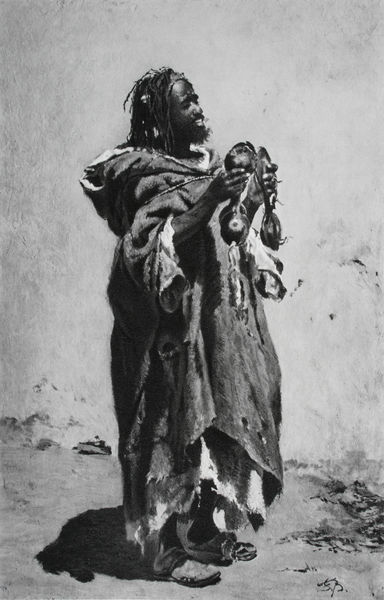
Titel: Marokkanischer Castagnettenspieler
Künstler: Frank Buchser
Institution: Privatbesitz
Schlagwörter: dunkel, fuß, gemälde, hand, himmel, mann, schatten, umhang, weiß, landschaft, menschen, sand, braun, frau, grau, haar, hell, kleider, licht, schwarz, strasse, zeichnung, blick, tuch, malerei, bart, hemd, wand, arm, arme, halten, kleidung, mensch, stehen, steine, vollbart, zerrissen, bild, bildnis, hände, instrument, portrait, signatur, erde, sonne, boden, fransen, gewand, haare, kutte, mantel, schnur, stehend, stoff, strick, kind, instrumente, musik, person, fell, füße, schuhe, afrika, hitze, wüste, kahl, baby, essen, musikinstrument, sandalen, savanne, foto, fotografie, oben, photographie, neger, ärmlich, lumpen, gemalt, schwarz-weiss, staub, medizin, schuh, sonnig, löcher, photo, wärme, sandale, schlappen, afrikaner, dunkelhäutig, schwarzer, felle, elend, leder, hunger, dramatisch, mohr, armut, schamane, kapuze, gegenstände, zauberer, missionar, male, bedeckung, steinzeit, durchlöchert, löchrig, zerissen, zerschlissen, dreadlocks, rasta, nomaden, ausgefranst, fellmantel, sackleinen, eingeborener, jamaika, wilder, medizinmann, dunkel weiss, rasseln, rasta locken, zaubereer, sw, pilny, lneger